Field crop: tomato
Growth stage: 1
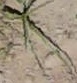
Species: cyperus